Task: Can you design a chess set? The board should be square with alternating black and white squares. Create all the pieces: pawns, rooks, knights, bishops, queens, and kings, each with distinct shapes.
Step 580:
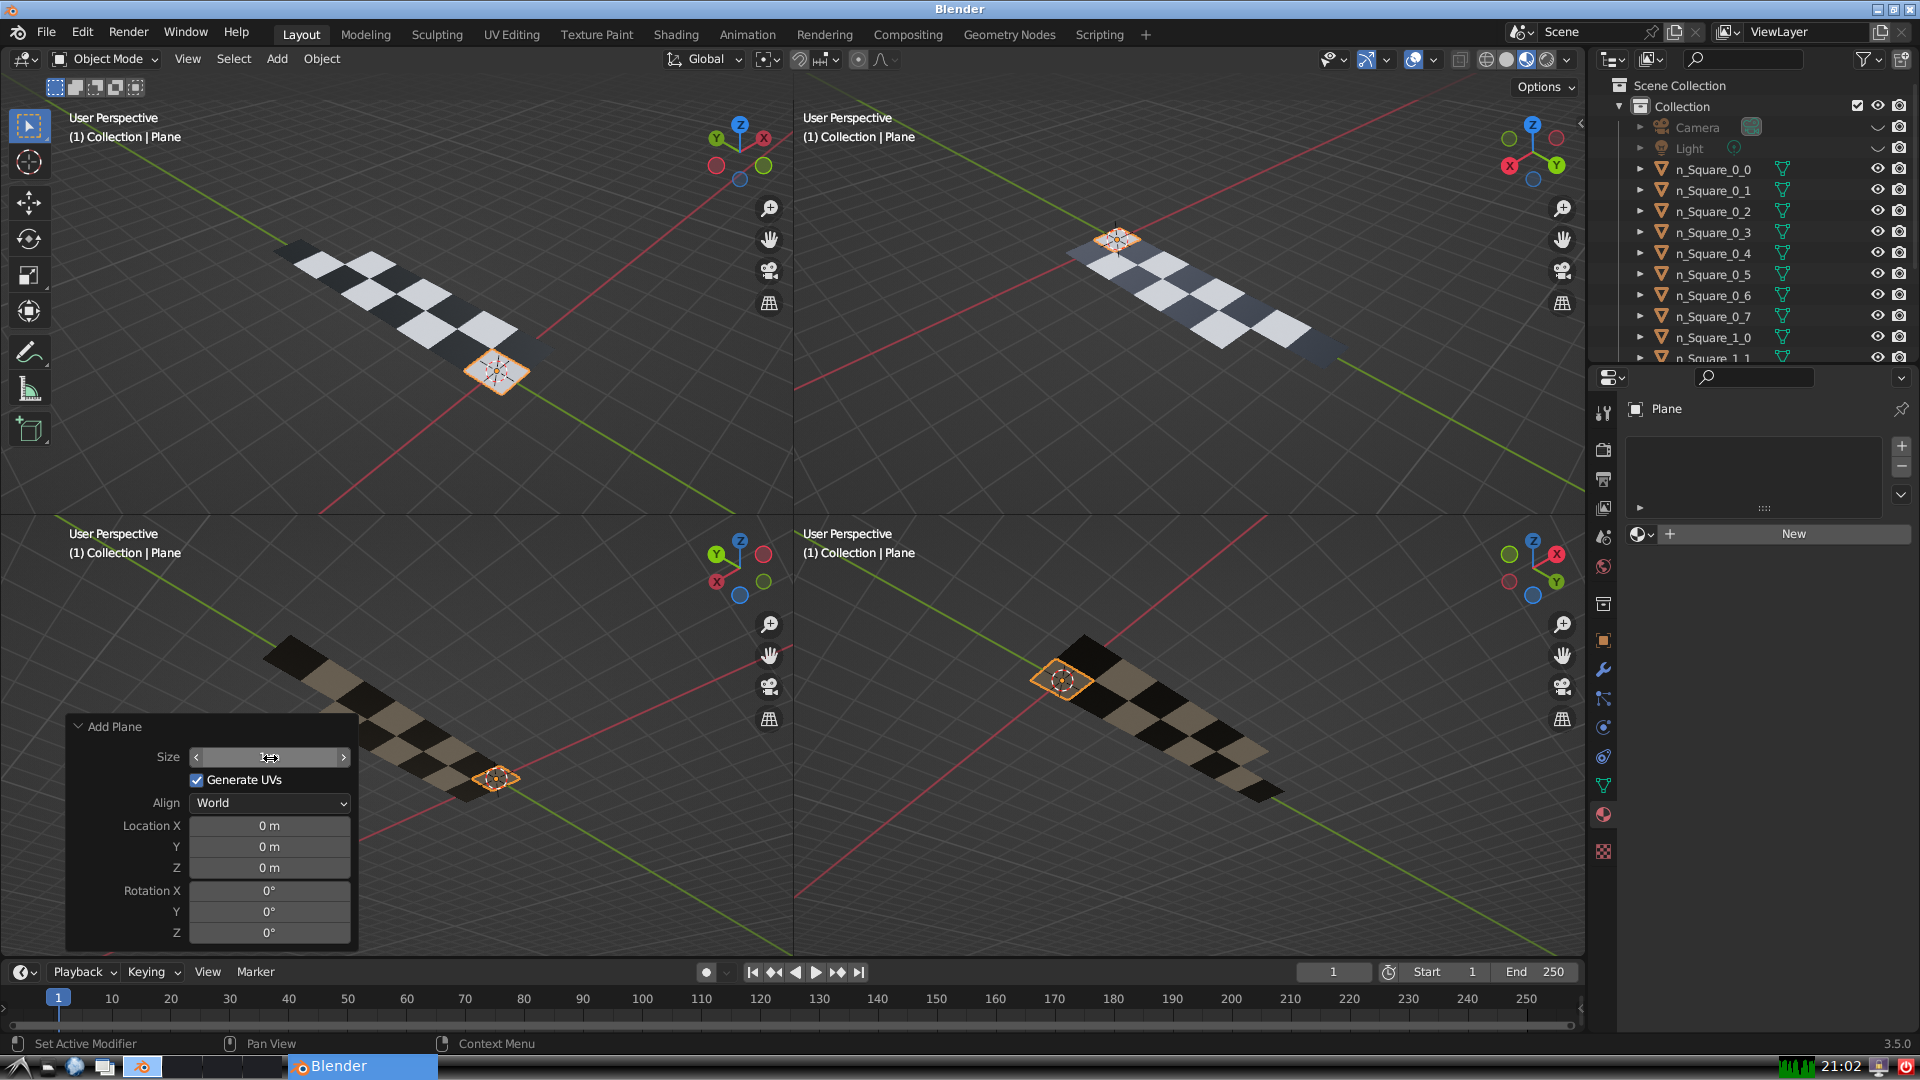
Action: {"mouse_move": [960, 540]}